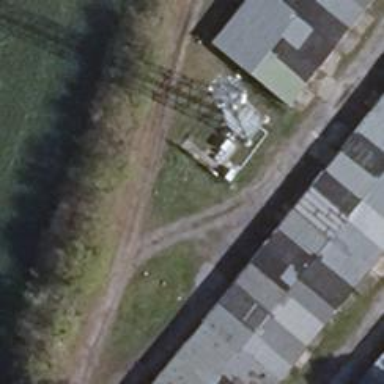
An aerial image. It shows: Man-made mast used for communication purposes.